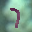
Label: 7